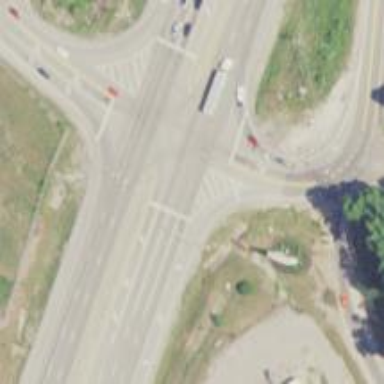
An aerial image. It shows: Trunk link highway.